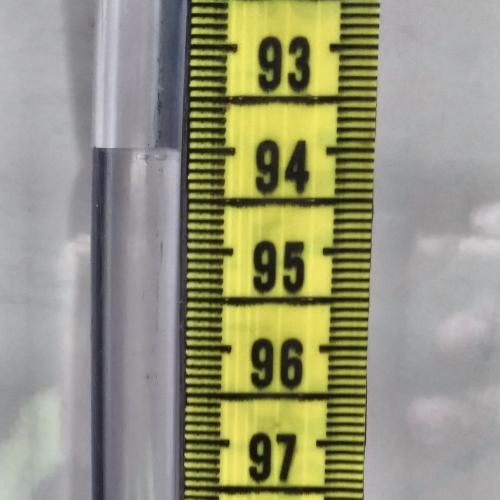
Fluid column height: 94.0 cm